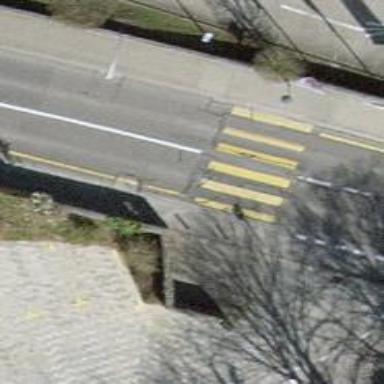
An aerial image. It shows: Uncontrolled zebra crossing with zebra markings.